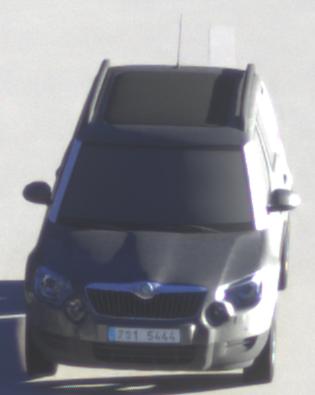
Make: Skoda
Model: Yeti 1.2 TSI
Detailed model: Yeti
Model produced from: 2009/11
Model produced until: 2011/10
Doors: 5
Color: gray
Road condition: dry road
Daytime: sunrise or sunset
Contrast: high contrast